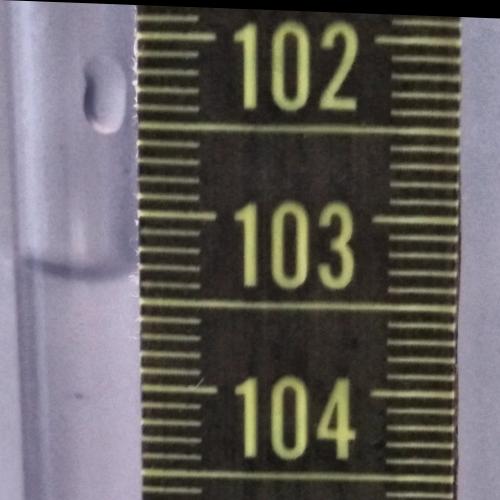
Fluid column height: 103.3 cm